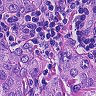
Metastatic tissue present: yes